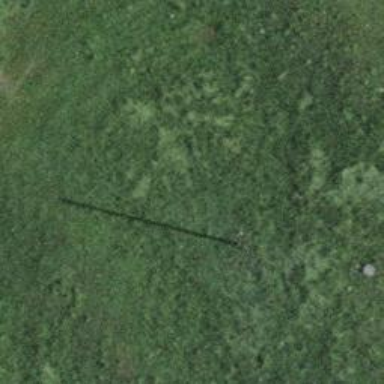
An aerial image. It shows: Utility pole in the area.